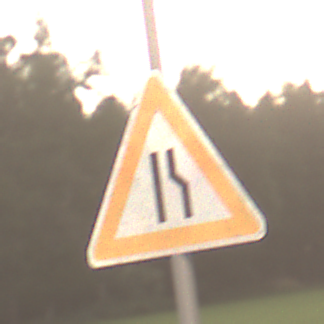
Verkehrszeichen: EinseitigVerengteFahrbahnRechts
Umgebung: Outdoor, Nature
Tageszeit: SunriseSunset
Wetter: Clear
Licht: Natural
Jahreszeit: NotSpecified
Kontrast: LowContrast